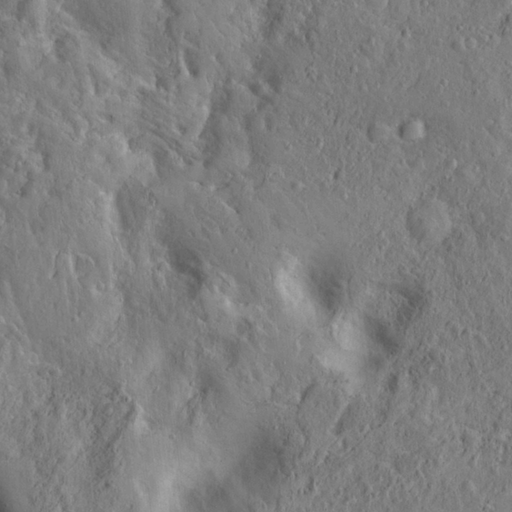
Classes present: Background, Cone